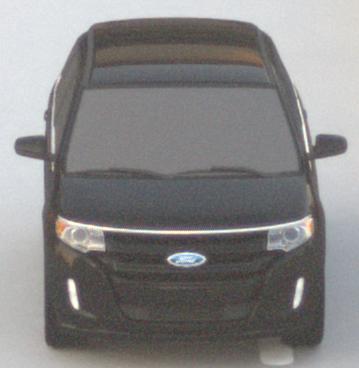
Make: Ford
Model: Edge
Detailed model: Gen. 1 Facelift
Model produced from: 2010
Model produced until: 2015
Doors: 5
Color: black
Road condition: dry road
Daytime: sunrise or sunset
Contrast: low contrast